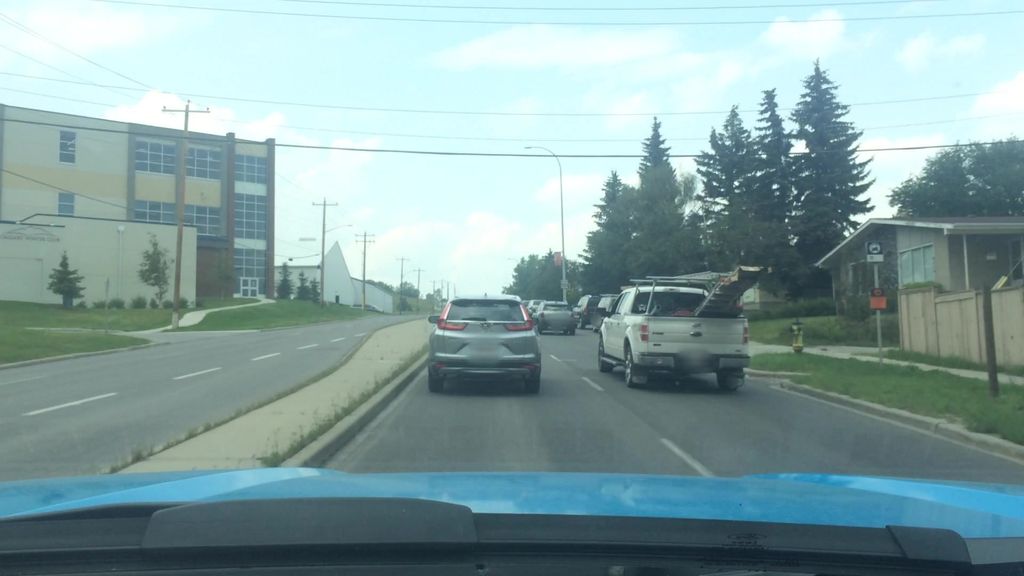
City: calgary